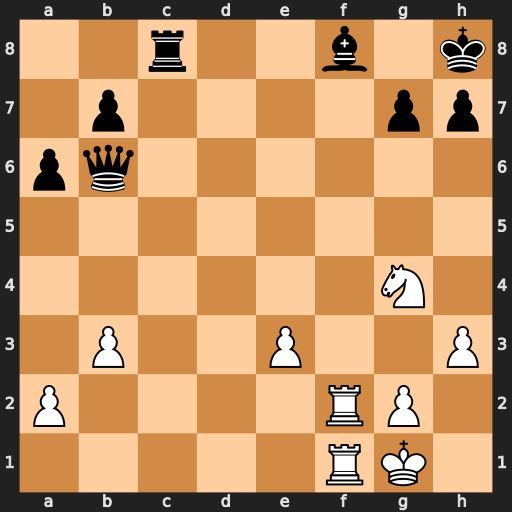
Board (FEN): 2r2b1k/1p4pp/pq6/8/6N1/1P2P2P/P4RP1/5RK1
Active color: w
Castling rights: -
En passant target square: -
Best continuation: Rxf8+ Rxf8 Rxf8#